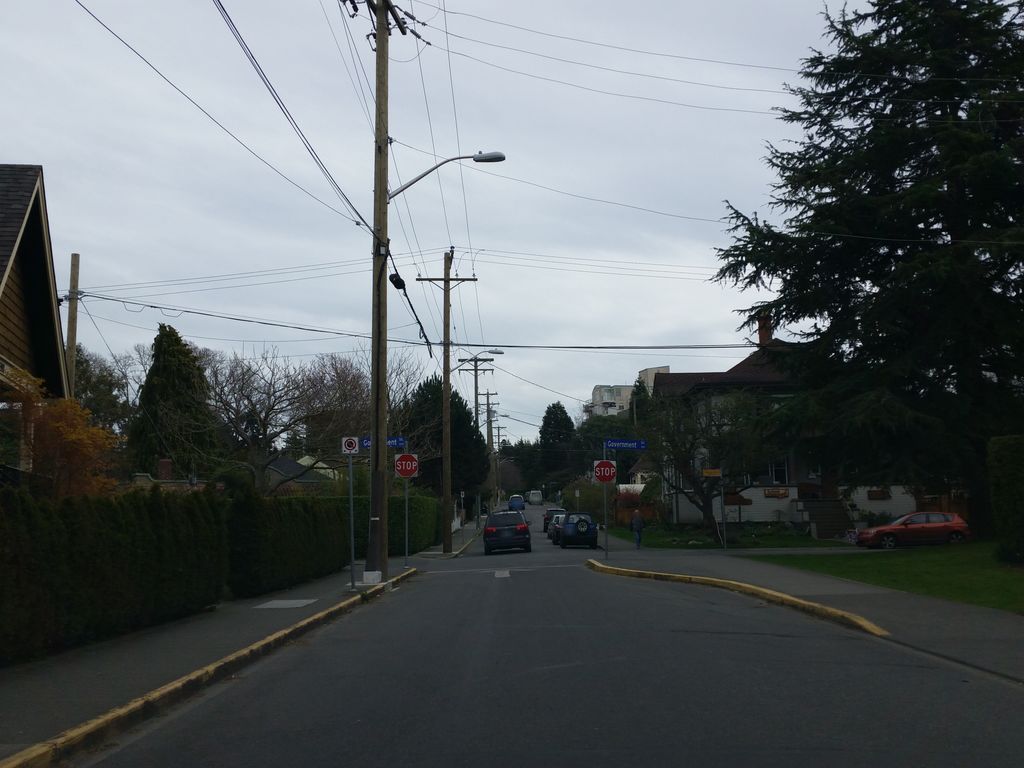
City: victoria